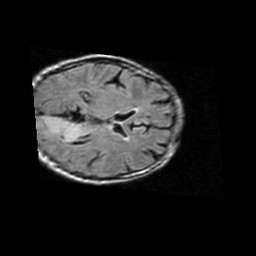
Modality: FLAIR
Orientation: axial
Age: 61
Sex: male
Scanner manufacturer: philips
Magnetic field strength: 1.5 T
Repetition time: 6 s
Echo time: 0.12 s